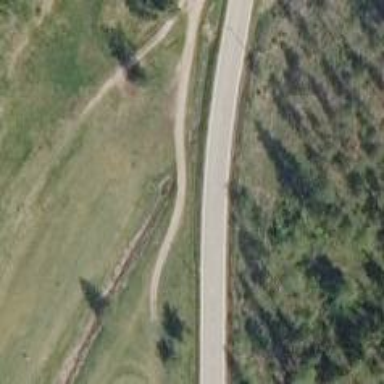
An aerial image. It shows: Path for both roads and golfers.